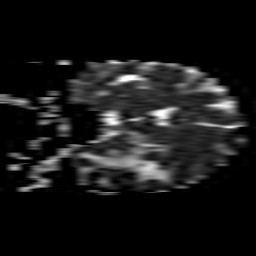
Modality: ADC
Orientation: coronal
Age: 60
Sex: female
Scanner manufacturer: philips
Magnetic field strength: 1.5 T
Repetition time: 3.522 s
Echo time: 0.07117 s